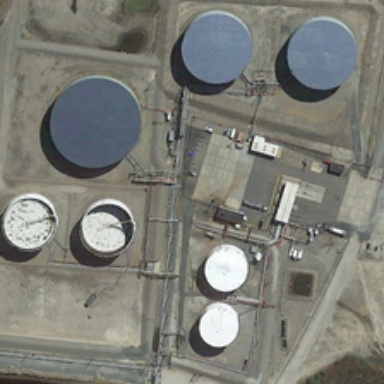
Some storage tanks are surrounded by bareland .